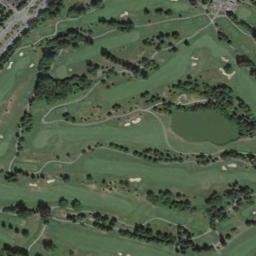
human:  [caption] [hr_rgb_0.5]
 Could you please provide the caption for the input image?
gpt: There are two parallel paths from top left to bottom right .

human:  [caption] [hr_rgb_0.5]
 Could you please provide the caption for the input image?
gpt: There are several roads on the golf course .

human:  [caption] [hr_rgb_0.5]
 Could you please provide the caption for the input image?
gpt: There are many bunkers and paths and lakes on the large green lawn in the golf course with many linear trees and buildings .

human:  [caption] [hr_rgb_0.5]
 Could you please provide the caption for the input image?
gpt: The golf course has a lake, Some fairways, Roads, Barrier trees and sandpits and lots of barrier trees are on both sides of the fairways .

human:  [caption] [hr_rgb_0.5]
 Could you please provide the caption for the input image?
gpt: There are some rows of trees a lake on the golf course .